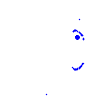
Particle: electron